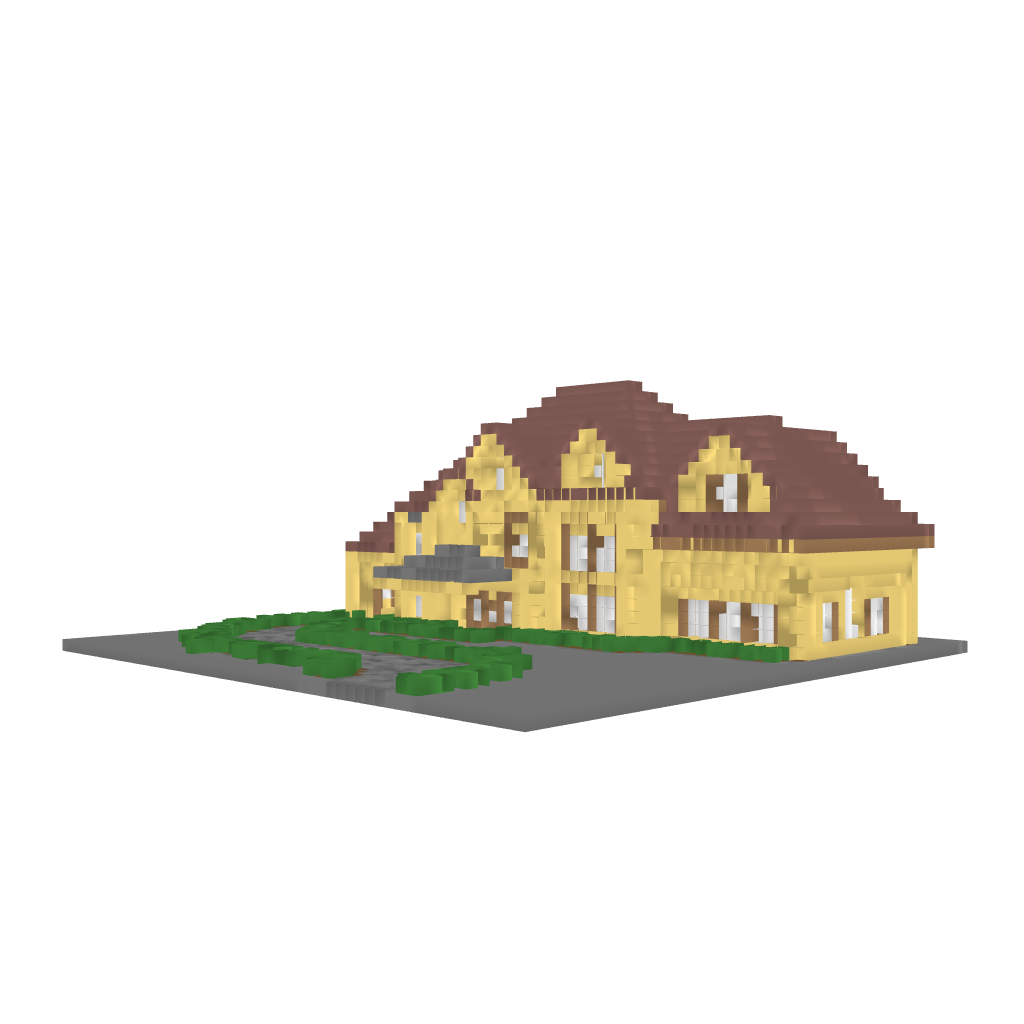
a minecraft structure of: Traditional house bad low quality